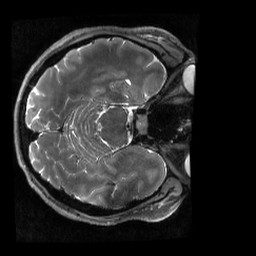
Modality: T2w
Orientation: axial
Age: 40
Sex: female
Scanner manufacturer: siemens
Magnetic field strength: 7 T
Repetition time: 2.65 s
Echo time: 0.142 s